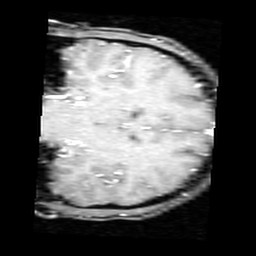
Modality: inplaneT1
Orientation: coronal
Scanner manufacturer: ge
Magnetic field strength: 3 T
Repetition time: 0.2 s
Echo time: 0.0036 s